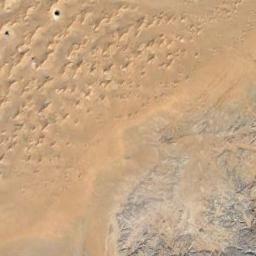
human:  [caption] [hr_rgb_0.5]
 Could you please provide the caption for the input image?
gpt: The desert has yellow sand, Some small dunes and mountains .

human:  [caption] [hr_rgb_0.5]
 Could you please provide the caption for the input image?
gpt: The light undee desert with fish scale texture covers the brown bare land .

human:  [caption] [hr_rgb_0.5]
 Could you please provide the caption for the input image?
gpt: The yellow desert is next to the bare land .

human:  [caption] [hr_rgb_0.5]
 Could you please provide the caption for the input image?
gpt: There are patches in this desert .

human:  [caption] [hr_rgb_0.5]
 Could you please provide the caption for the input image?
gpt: A yellow desert with many dunes beside a bare land .